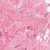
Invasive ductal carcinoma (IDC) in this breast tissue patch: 1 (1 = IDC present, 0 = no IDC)